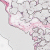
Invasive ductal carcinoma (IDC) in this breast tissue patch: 0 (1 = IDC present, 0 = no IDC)